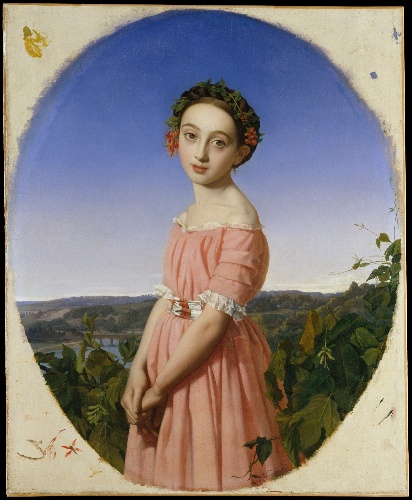
Title: Faustine Léo (1832–1865)
Artist: Henri Lehmann
Artist bio: French, Kiel 1814–1882 Paris
Date: 1842
Object type: Painting
Classification: Paintings
Medium: Oil on canvas
Dimensions: 39 3/8 in. × 32 in. (100 × 81.3 cm)
Department: European Paintings
Credit line: Purchase, Wolfe Fund and Mr. and Mrs. Frank E. Richardson Gift, 2004
Accession year: 2004
Repository: Metropolitan Museum of Art, New York, NY
Tags: Girls|Portraits